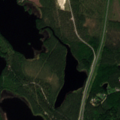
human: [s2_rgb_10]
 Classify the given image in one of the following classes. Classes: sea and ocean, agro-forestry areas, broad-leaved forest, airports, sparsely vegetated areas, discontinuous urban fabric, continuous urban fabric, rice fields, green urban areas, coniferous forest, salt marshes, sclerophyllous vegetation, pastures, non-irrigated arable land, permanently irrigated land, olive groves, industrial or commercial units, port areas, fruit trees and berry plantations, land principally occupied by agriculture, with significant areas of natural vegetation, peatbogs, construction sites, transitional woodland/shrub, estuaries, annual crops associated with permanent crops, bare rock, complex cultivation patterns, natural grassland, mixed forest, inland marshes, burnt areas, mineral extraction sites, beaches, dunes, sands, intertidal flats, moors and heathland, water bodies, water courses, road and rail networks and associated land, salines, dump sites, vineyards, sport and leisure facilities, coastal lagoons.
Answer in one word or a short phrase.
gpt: coniferous forest, water bodies